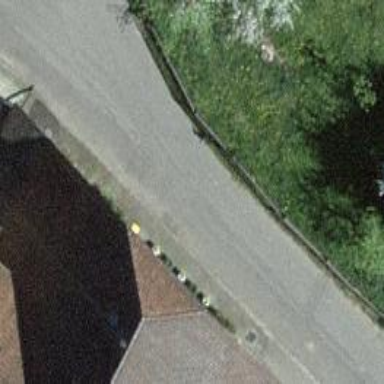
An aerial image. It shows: Post box.